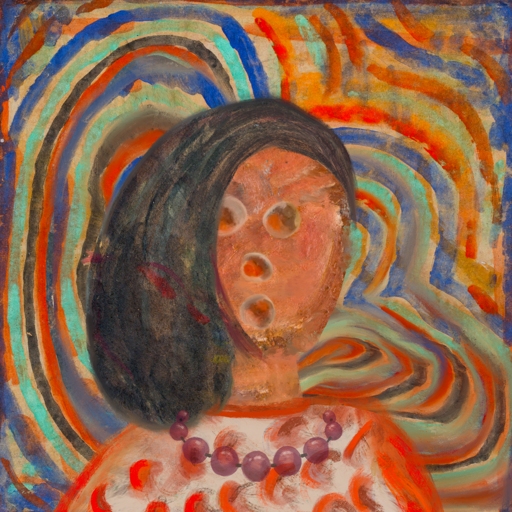
Background: Sisters, Head And Neck Front: Boggyland, Face Front: Rupkatha, Bust: Rupkatha, Hair Front: Gypsy_Mother, Head Accessory: Blank, Second Necklace: Blank, Necklace: Irani_2, Baby: Blank